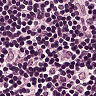
Metastatic tissue present: no